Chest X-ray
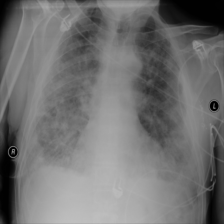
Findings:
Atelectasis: negative
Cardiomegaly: negative
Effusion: negative
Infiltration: positive
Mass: negative
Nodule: positive
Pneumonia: negative
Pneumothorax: negative
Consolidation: negative
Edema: negative
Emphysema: negative
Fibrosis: negative
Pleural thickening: negative
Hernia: negative